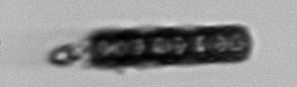
Label: Paralia_sulcata